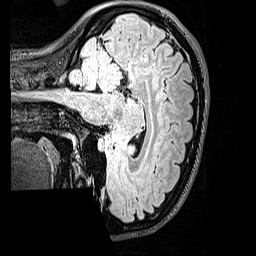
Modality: FLAIR
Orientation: sagittal
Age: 23
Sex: female
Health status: healthy
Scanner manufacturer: siemens
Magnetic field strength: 3 T
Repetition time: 5 s
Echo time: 0.388 s